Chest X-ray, PA view. Patient: 41 years old, sex M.
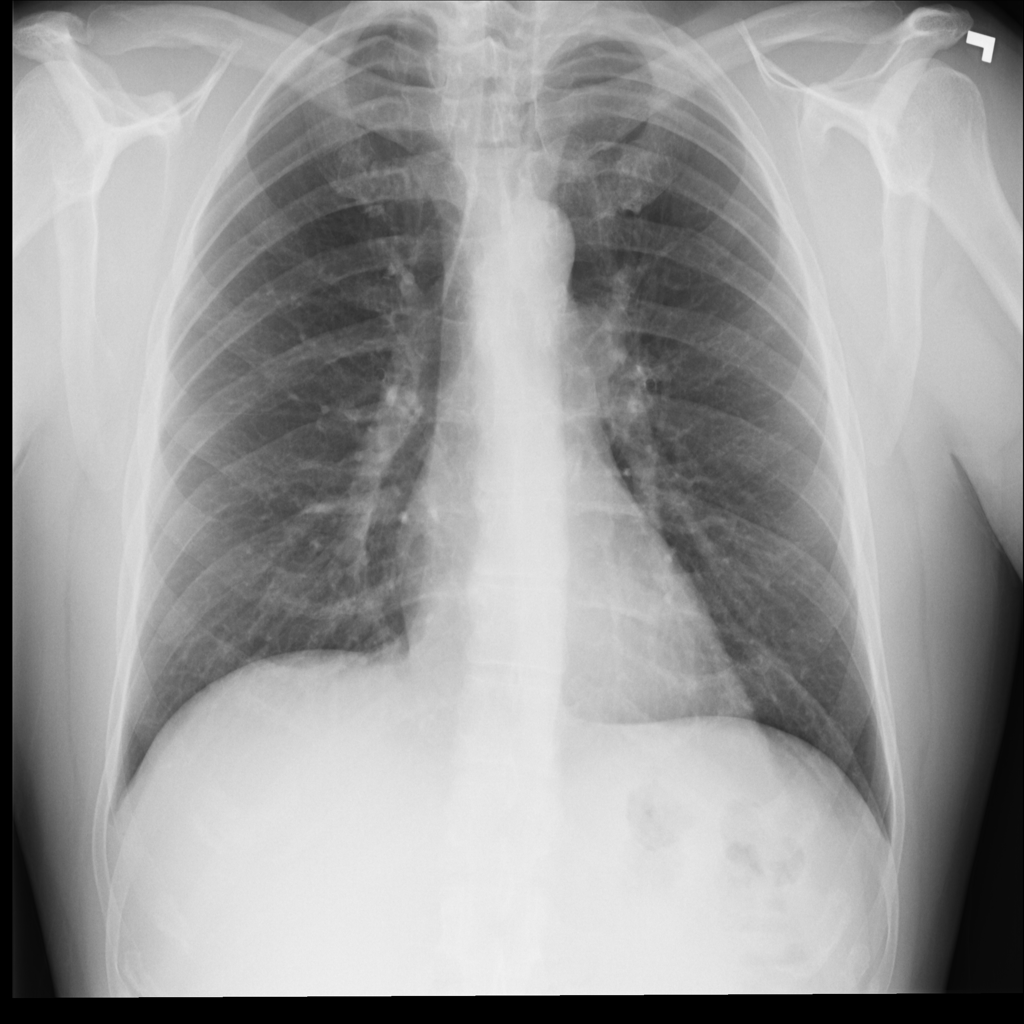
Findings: No Finding